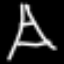
Label: The Eiffel Tower